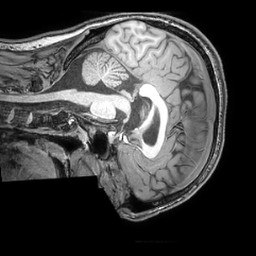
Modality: T1w
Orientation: sagittal
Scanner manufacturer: philips
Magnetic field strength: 3 T
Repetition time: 0.008 s
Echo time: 0.0035 s